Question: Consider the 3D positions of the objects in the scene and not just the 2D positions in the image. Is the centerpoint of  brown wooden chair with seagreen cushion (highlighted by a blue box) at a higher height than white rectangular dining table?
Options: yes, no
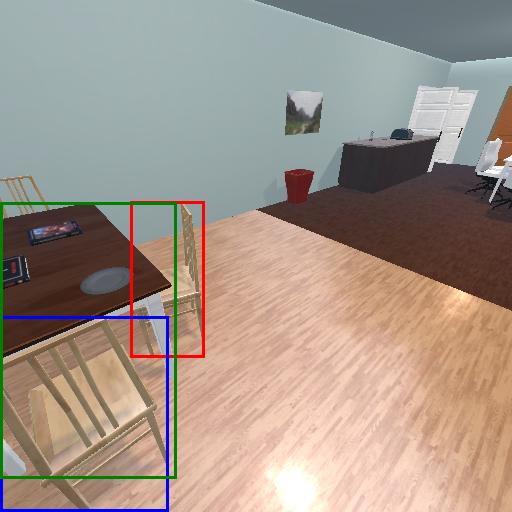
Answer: yes